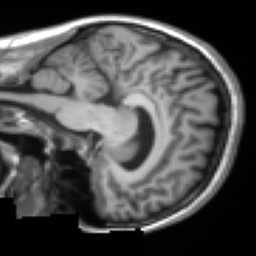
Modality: T1w
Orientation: sagittal